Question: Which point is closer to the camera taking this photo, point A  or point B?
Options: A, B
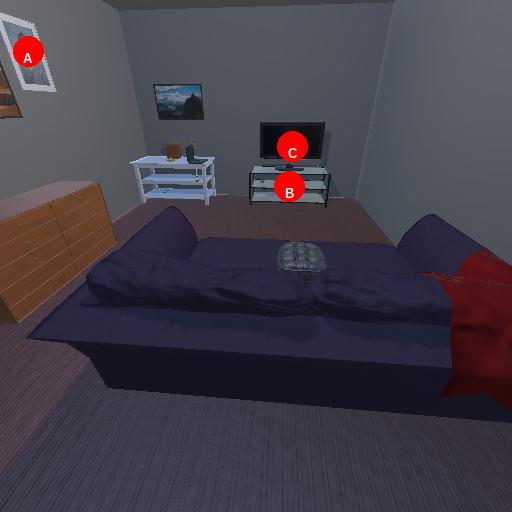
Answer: A